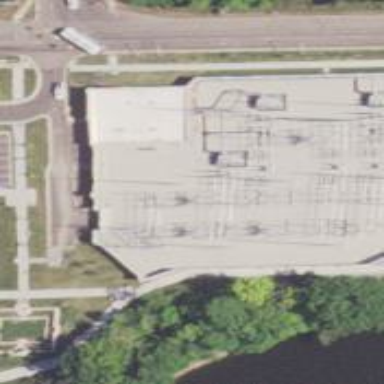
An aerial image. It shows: Switch for power supply.